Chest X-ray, AP view. Patient: 30 years old, sex F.
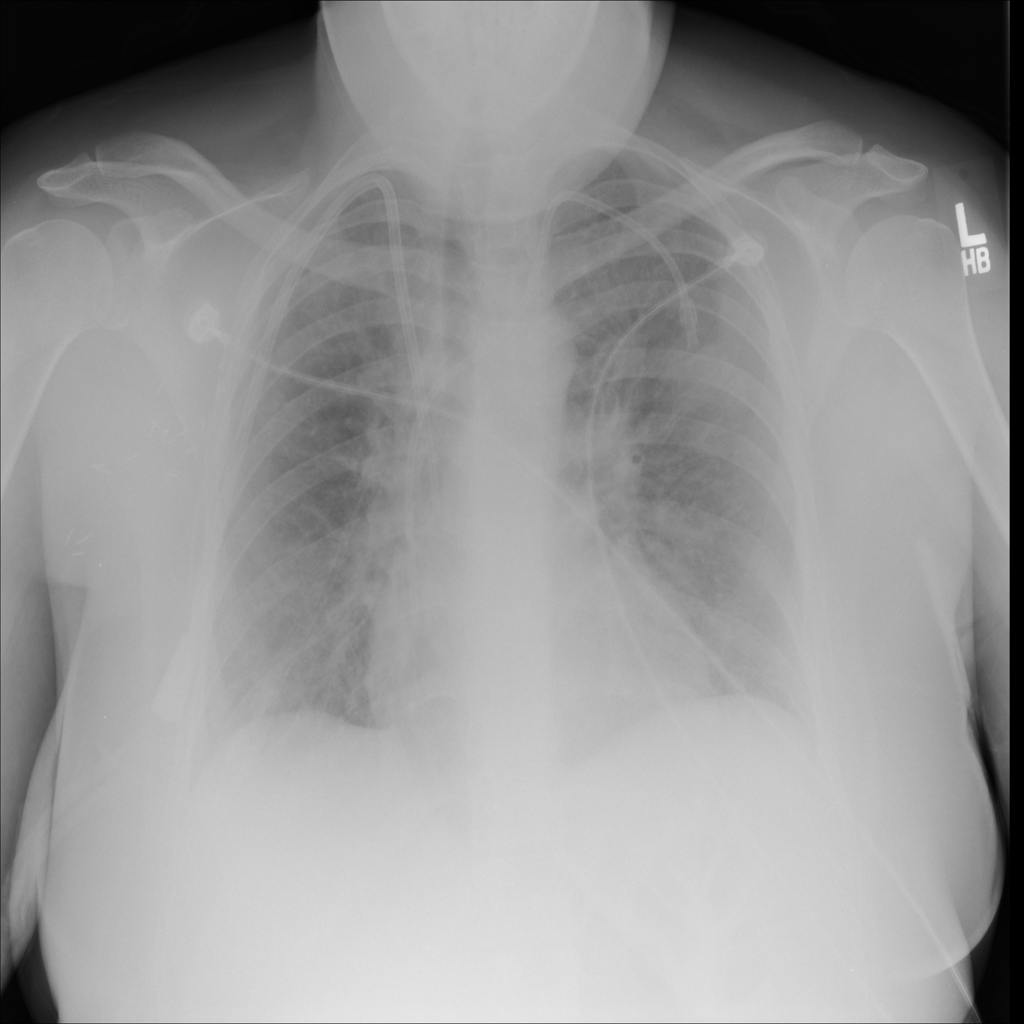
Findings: No Finding